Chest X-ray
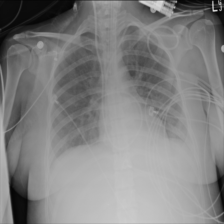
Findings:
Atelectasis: negative
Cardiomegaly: negative
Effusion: positive
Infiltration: positive
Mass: negative
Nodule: negative
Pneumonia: negative
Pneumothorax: negative
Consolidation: negative
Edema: negative
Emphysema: negative
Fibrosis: negative
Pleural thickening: negative
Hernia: negative